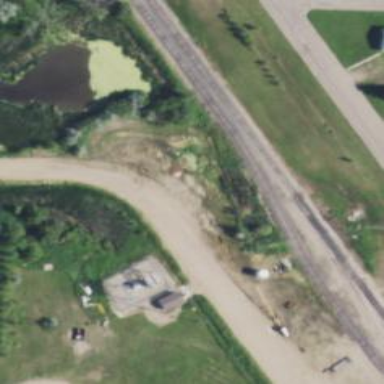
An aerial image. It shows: Railway siding with rails.